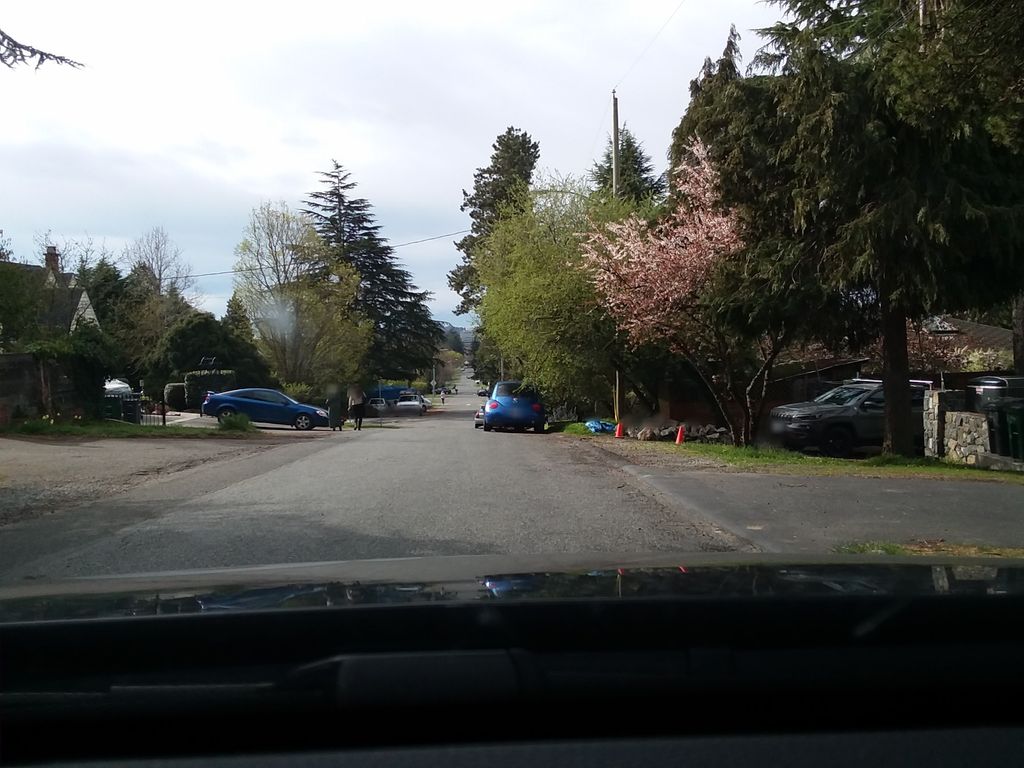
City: victoria